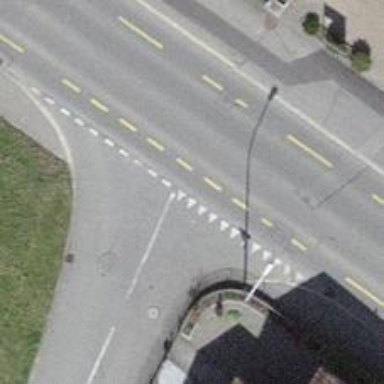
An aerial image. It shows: Tertiary road with shared cycle lane.